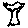
Label: tree